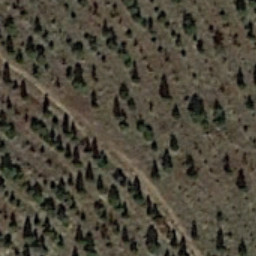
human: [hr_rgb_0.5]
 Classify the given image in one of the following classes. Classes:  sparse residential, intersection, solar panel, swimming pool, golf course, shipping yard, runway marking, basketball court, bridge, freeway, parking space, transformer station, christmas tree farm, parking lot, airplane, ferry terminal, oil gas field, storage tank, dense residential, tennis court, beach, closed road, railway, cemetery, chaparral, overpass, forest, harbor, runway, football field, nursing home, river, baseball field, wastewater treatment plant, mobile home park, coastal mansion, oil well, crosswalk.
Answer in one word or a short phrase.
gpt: christmas tree farm